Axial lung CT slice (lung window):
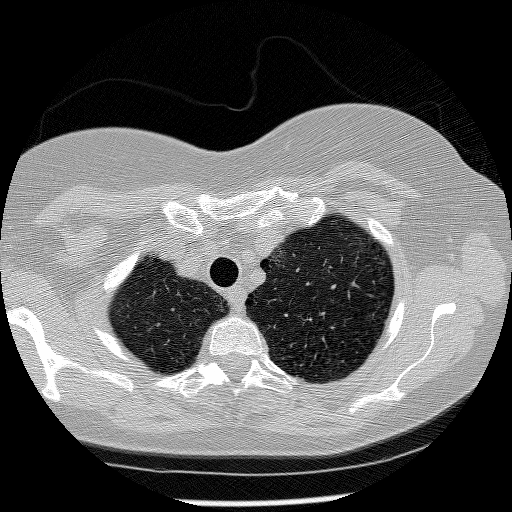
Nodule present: no